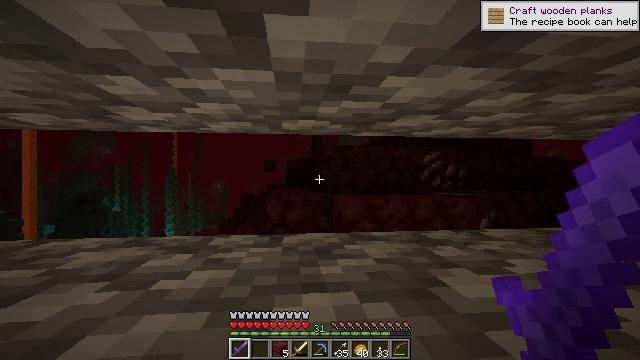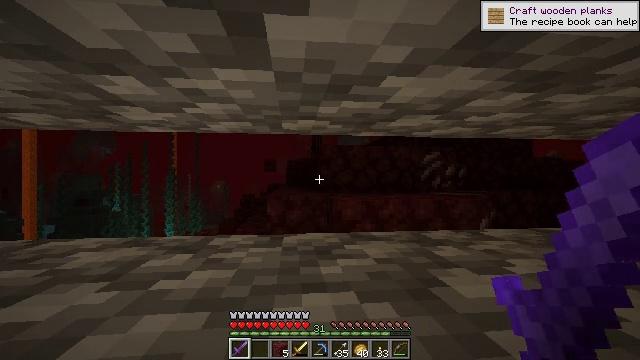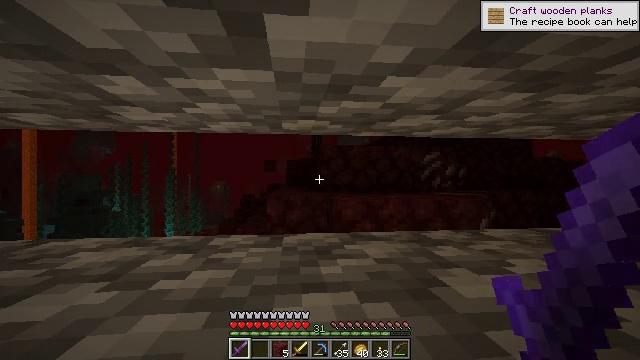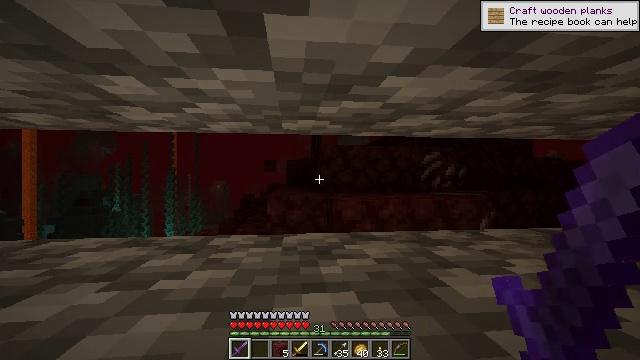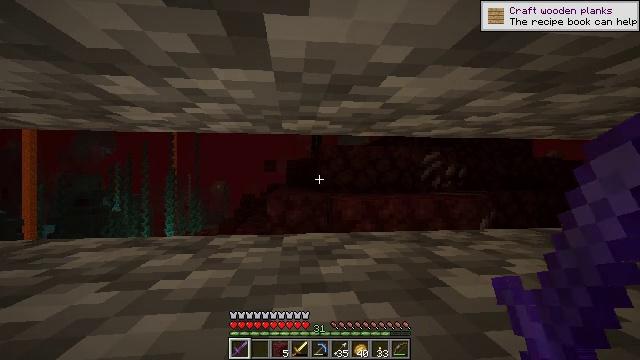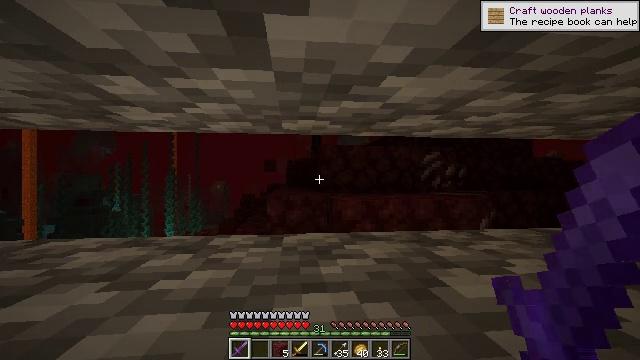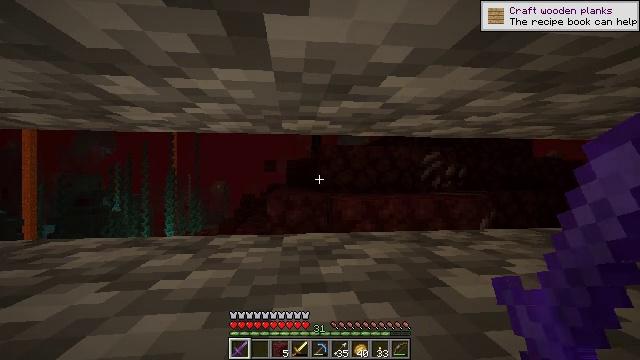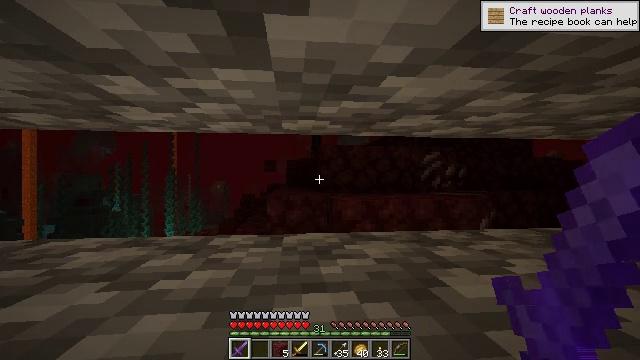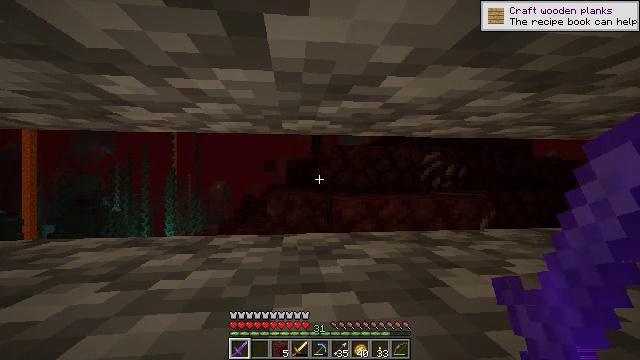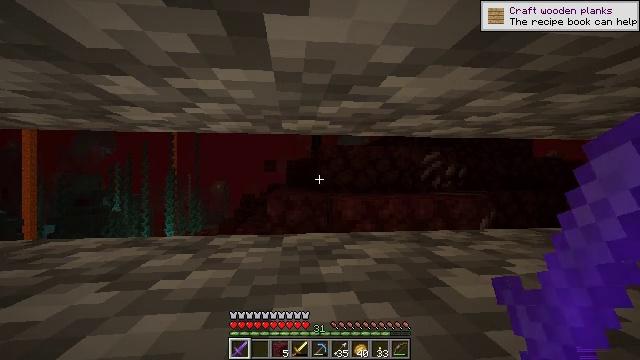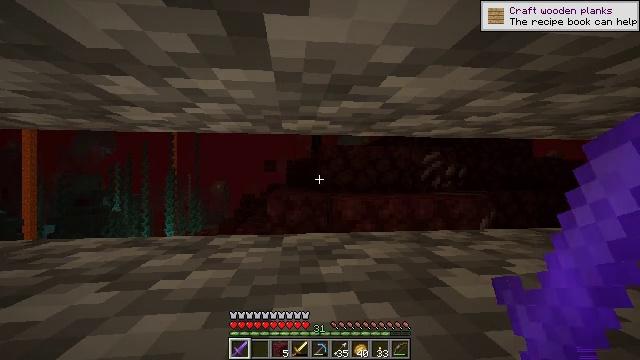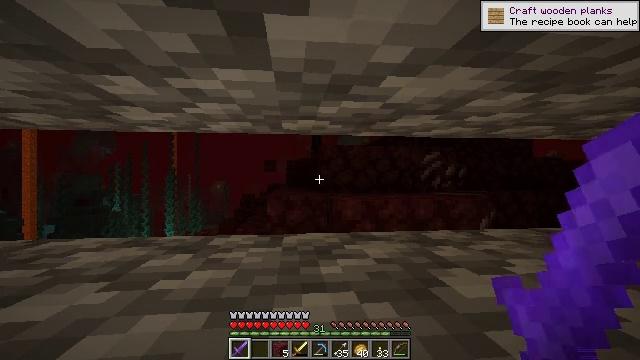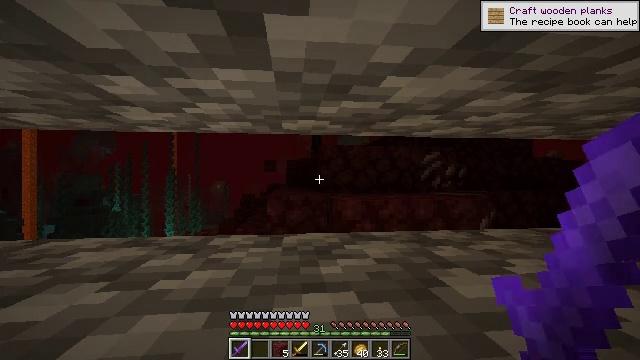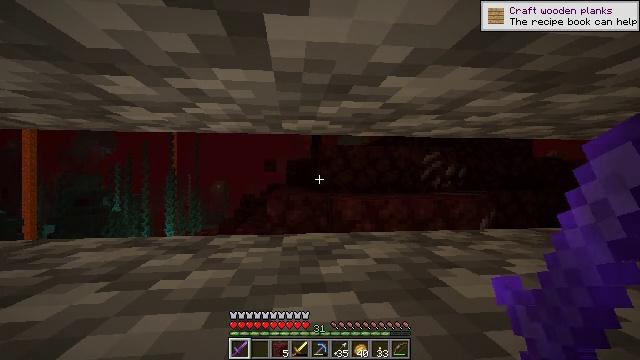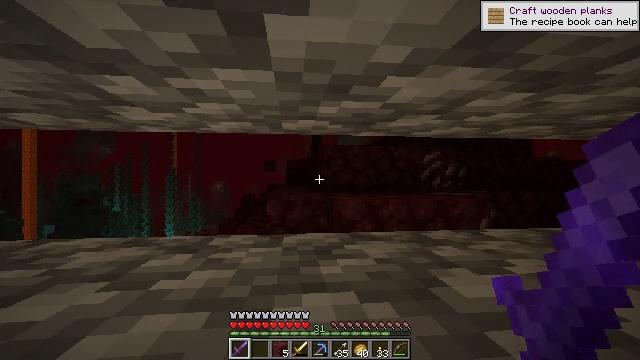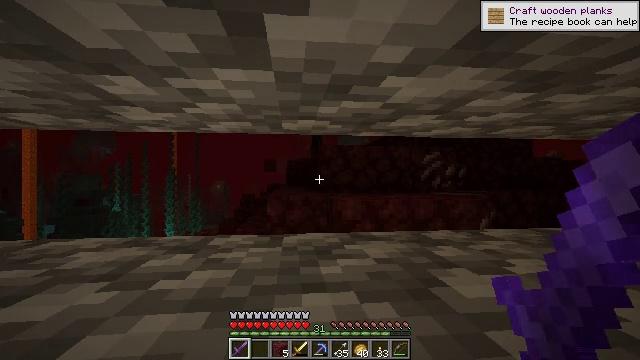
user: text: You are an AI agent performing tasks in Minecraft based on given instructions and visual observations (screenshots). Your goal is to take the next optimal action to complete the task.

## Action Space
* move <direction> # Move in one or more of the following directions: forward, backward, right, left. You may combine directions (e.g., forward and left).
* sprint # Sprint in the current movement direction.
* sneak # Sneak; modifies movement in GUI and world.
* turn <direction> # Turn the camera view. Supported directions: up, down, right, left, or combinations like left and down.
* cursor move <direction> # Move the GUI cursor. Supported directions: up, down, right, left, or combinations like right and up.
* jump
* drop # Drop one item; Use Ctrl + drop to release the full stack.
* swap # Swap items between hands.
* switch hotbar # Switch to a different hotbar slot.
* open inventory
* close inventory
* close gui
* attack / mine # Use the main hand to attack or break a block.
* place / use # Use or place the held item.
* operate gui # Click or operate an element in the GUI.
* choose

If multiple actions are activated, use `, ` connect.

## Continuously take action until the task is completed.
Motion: motion action
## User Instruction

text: Mine the cobblestone slab.
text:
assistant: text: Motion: no_op
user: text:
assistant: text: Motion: no_op
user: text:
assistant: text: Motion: no_op
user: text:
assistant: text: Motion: no_op
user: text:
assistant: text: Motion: no_op
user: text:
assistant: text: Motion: no_op
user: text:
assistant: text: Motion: no_op
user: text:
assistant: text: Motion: no_op
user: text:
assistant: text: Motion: no_op
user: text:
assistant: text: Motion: no_op
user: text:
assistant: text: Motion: no_op
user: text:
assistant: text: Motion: no_op
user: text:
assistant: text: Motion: no_op
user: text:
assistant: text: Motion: no_op
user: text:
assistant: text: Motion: no_op
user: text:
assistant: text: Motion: no_op
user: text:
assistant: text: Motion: no_op
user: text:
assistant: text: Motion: no_op
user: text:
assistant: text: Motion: no_op
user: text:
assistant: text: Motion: no_op
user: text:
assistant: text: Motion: no_op
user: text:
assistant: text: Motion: no_op
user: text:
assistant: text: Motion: no_op
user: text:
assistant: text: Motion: no_op
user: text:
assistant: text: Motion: no_op
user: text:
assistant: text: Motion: no_op
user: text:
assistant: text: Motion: no_op
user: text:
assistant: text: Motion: no_op
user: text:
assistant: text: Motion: no_op
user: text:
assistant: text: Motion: no_op